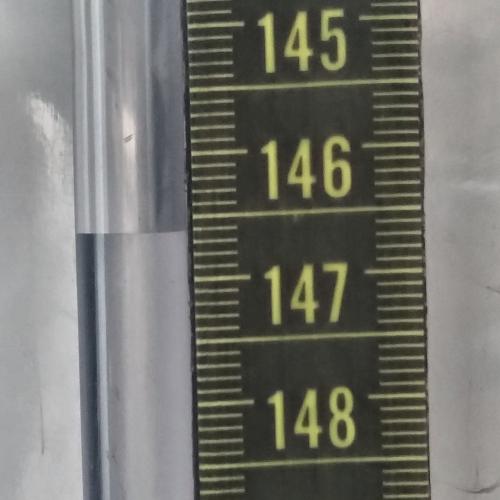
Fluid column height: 146.6 cm